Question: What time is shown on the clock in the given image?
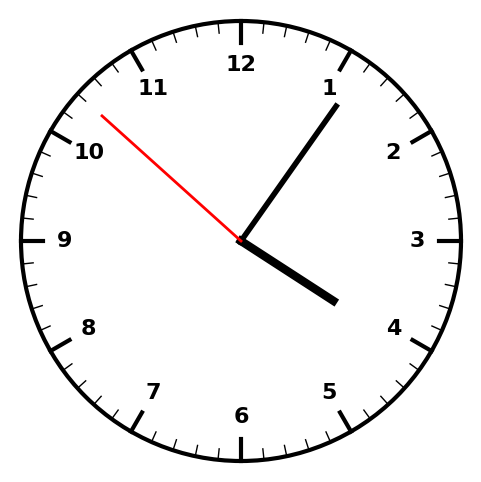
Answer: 04:05:52